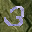
Label: 3